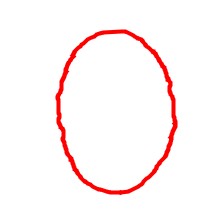
Shape: circle